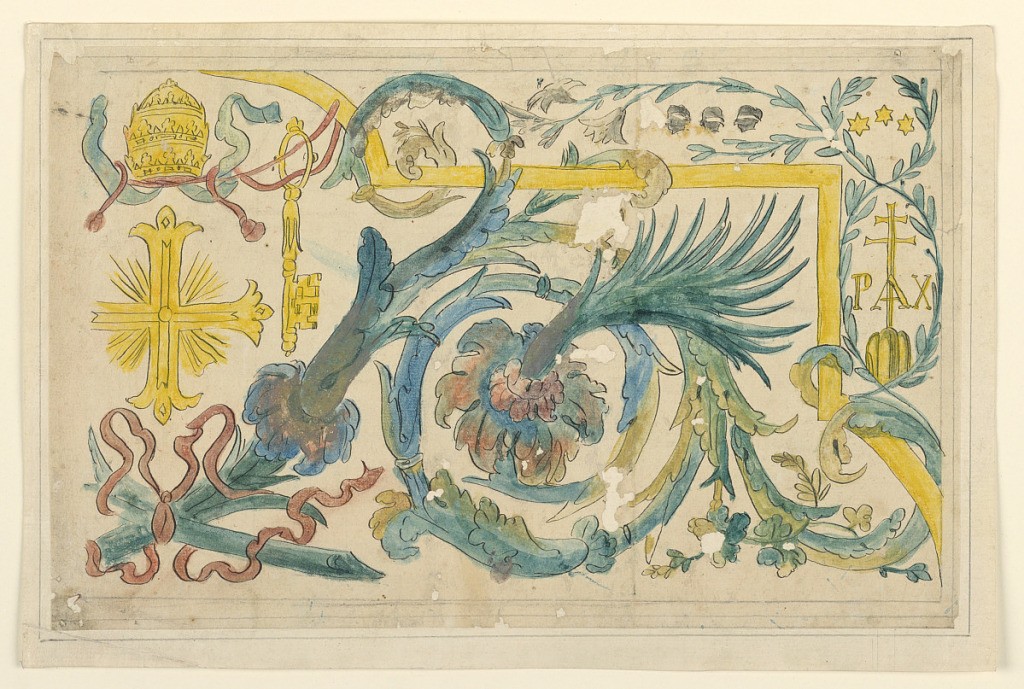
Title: Design for an Embroidered Altar Front
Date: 1800–23
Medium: Brush and watercolor, pen and black ink, graphite on paper
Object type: Drawing
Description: Horizontal rectangle. Drawing includes the center and right half of the embroidery design. At bottom left, two crossed green branches with pink ribbon; the branches continue across the design as rinceaux. Above, at left, a gold cross, crown, and key. In the border, two of the charges of the coat of arms of Pope Pius VII: three gold stars at upper right and the Pax - charge at center right. Framing lines, except at left.